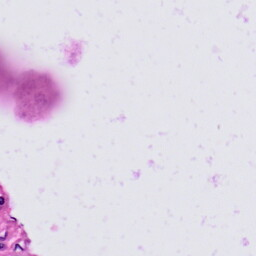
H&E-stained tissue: Skin